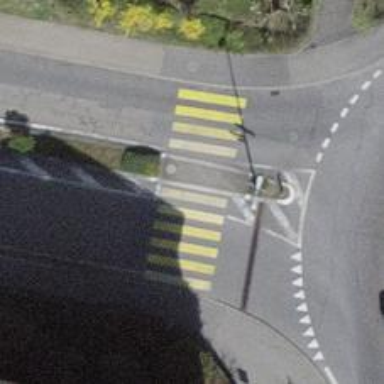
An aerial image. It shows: Kerb barrier.